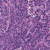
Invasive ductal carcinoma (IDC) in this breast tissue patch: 1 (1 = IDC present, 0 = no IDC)